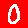
Digit: 0